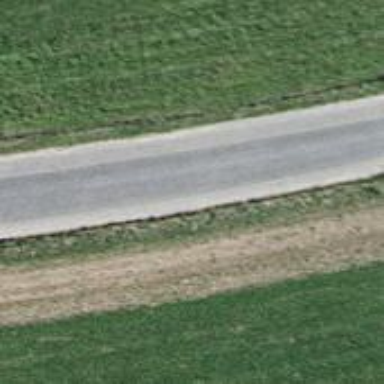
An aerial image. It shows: Unclassified paved road.